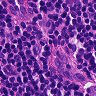
Metastatic tissue present: no